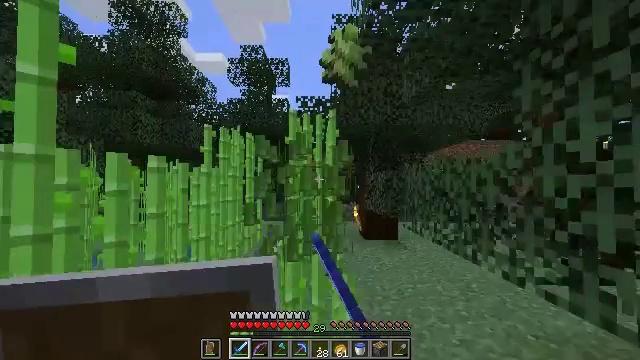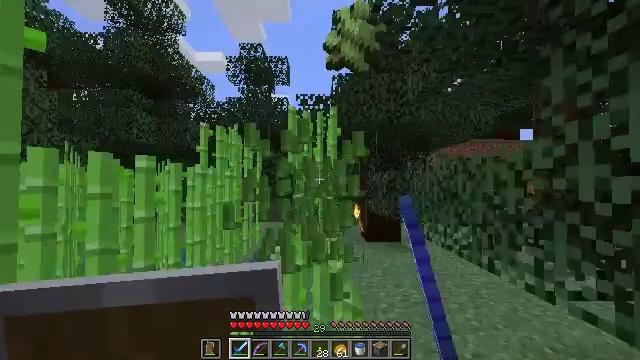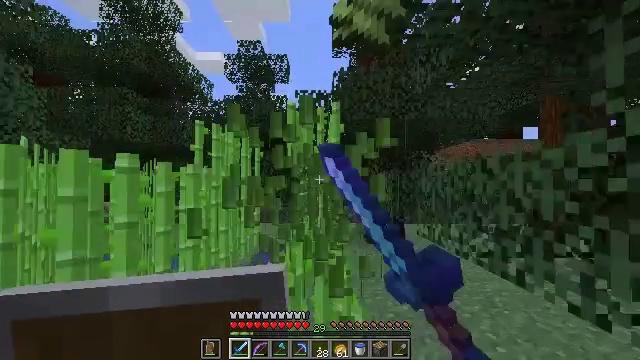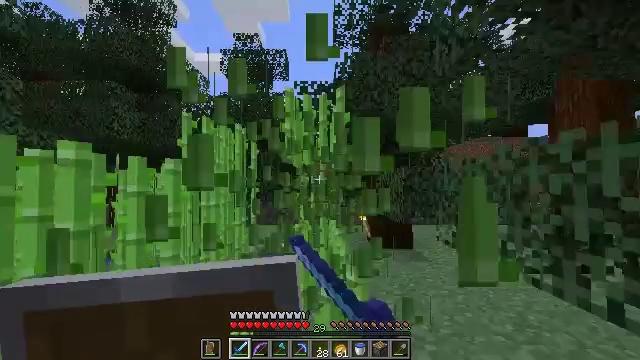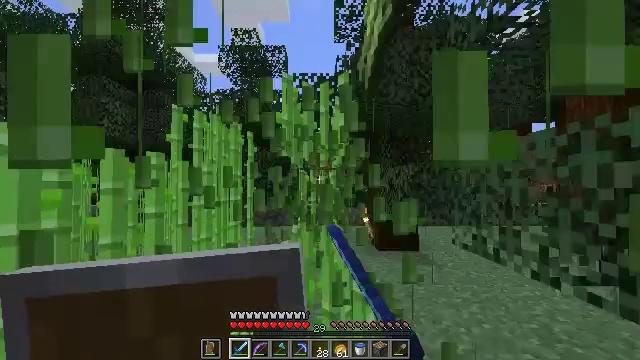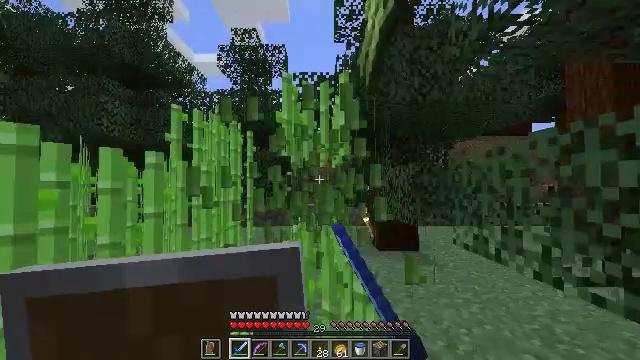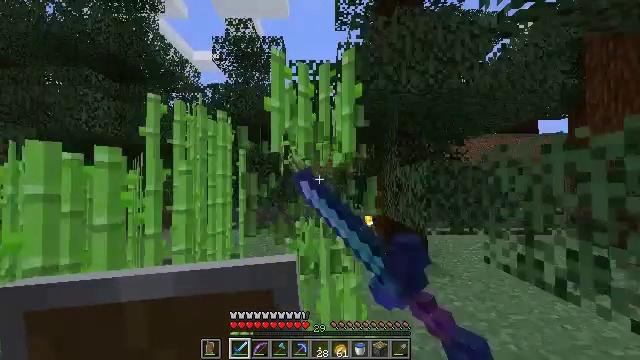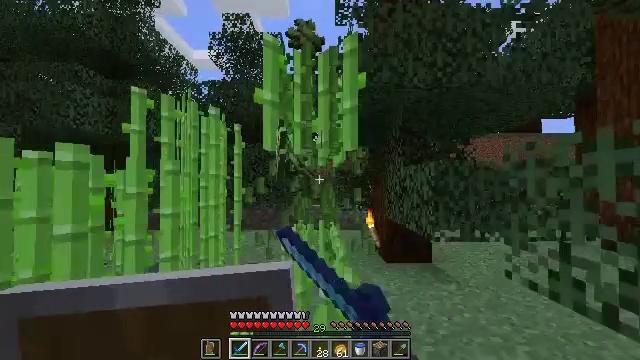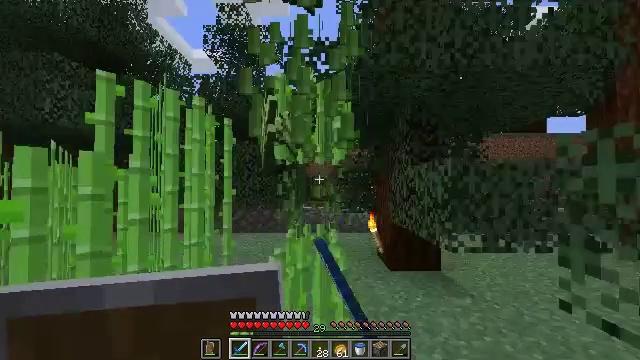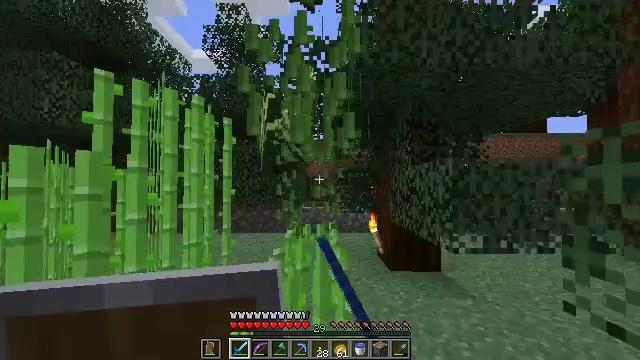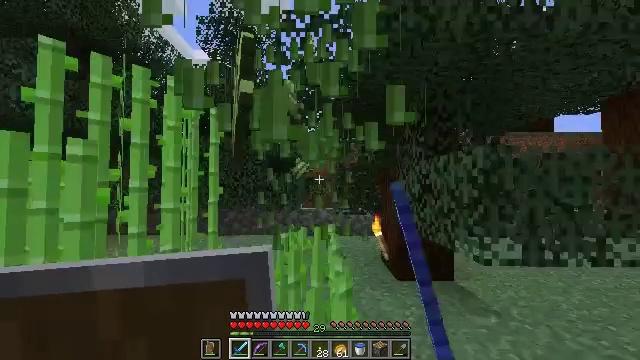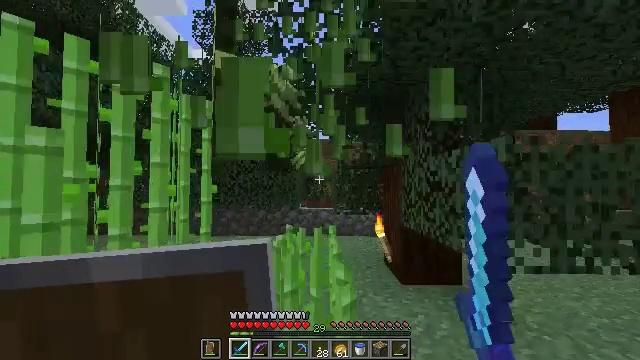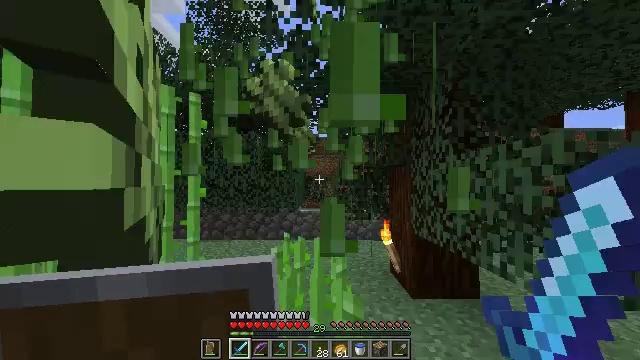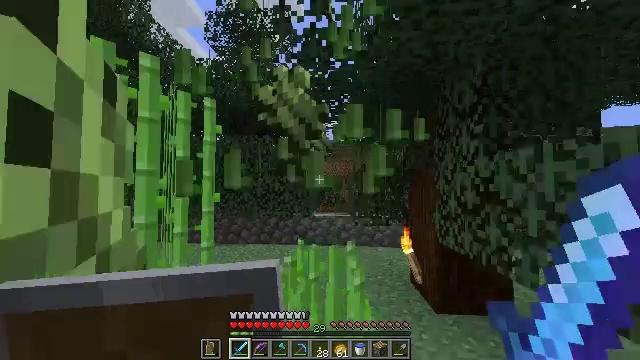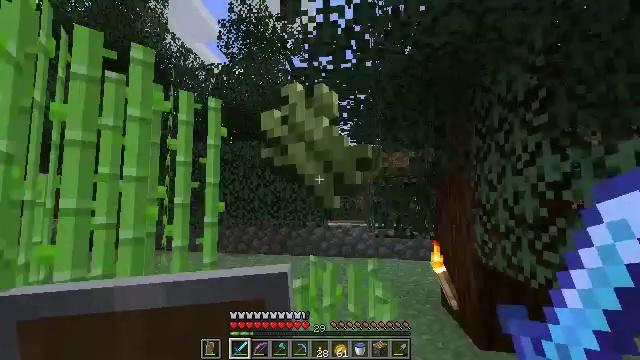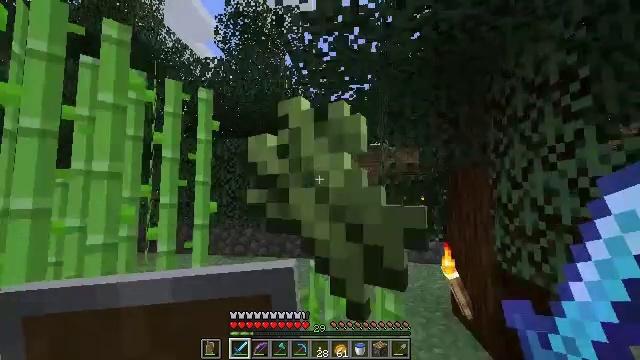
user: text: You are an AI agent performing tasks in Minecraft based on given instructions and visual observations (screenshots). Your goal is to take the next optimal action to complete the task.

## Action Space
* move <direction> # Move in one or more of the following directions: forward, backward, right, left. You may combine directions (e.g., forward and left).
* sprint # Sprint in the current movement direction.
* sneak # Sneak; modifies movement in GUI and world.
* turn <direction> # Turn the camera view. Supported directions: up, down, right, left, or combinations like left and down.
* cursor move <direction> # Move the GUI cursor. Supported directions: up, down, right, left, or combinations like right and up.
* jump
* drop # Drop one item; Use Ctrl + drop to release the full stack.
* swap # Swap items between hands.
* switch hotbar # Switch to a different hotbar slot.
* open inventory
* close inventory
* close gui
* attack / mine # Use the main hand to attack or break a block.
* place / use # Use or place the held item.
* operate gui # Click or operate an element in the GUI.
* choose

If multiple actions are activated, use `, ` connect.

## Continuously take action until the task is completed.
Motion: motion action
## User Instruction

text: Mine the sugar cane near rivers.
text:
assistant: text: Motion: move forward, attack / mine
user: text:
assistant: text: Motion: move forward, attack / mine
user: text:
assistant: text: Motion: move forward, attack / mine
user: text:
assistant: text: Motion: move forward, attack / mine
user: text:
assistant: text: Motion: move forward, attack / mine
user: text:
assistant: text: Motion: move forward, attack / mine
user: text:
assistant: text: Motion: move forward, attack / mine
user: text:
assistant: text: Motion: move forward, attack / mine
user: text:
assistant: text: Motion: move forward, attack / mine
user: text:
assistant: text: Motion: move forward, attack / mine
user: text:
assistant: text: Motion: move forward, attack / mine
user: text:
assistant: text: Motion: move forward
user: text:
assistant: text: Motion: move forward, turn left and up
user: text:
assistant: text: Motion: move forward, turn left and up
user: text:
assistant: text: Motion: move forward
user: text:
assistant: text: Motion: move forward
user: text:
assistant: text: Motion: move forward
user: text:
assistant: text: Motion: move forward, turn down
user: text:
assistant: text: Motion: move forward, turn left and down
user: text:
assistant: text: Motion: move forward, turn left and down
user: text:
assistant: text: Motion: move forward and move right, turn left
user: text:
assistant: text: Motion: move forward and move right, turn left
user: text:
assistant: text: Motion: move forward and move right, turn left
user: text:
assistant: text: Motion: move forward and move right, turn left
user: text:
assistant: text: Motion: move forward and move right, turn left
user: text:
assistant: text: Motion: move forward and move right, turn left
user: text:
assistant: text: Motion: move forward and move right, turn left
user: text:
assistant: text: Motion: move forward and move right, turn left and up
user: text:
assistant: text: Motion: move forward and move right
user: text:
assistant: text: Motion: move forward and move right, turn right